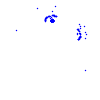
Particle: kaon